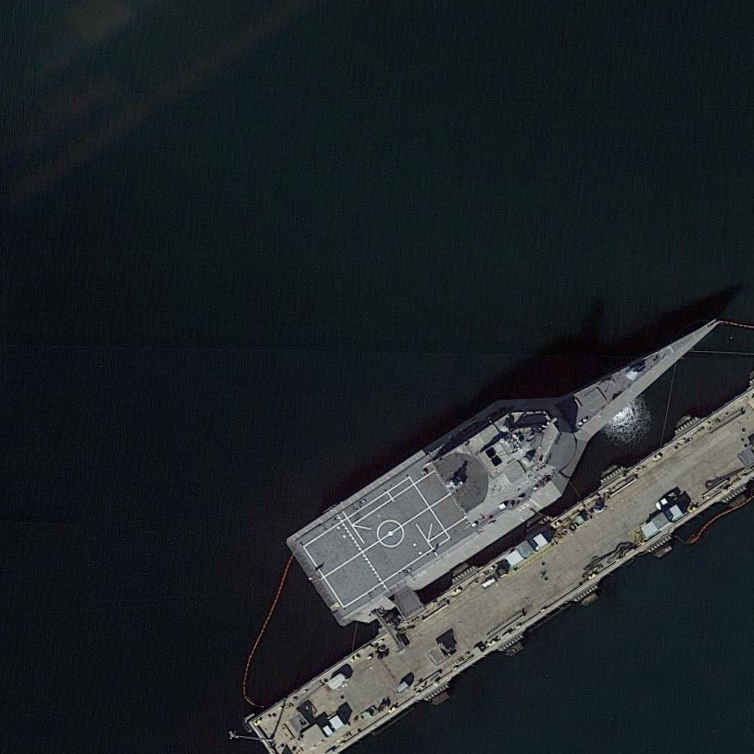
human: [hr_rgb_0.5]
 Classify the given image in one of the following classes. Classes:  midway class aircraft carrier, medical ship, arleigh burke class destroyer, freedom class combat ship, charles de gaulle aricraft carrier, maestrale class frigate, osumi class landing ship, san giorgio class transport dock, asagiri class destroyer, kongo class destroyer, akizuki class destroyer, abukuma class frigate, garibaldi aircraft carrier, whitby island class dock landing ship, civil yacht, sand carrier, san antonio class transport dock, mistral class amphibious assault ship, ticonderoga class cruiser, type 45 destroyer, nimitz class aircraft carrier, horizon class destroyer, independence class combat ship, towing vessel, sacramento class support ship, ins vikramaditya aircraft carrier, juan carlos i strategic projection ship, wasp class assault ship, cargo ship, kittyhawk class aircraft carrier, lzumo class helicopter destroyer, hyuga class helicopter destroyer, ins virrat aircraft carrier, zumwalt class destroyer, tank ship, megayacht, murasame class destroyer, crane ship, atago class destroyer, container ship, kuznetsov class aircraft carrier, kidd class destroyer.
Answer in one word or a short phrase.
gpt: Independence class combat ship